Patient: sex M, age 57
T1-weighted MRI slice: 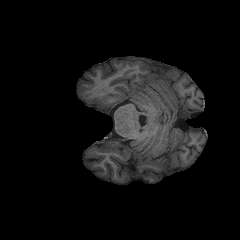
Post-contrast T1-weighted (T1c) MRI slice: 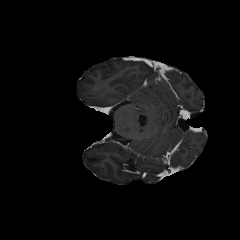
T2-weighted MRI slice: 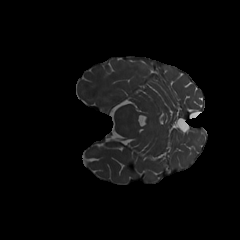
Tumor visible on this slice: no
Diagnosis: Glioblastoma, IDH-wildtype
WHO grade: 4